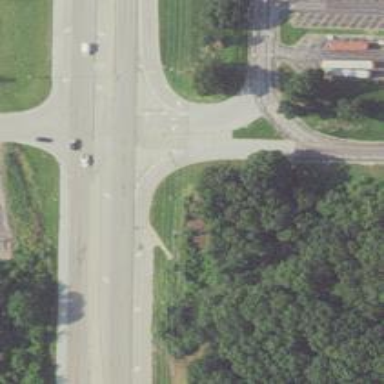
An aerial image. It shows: Solid lane divider road marking.